Interaction volume radius: 5 \u00c5
Interaction volume height: 20 \u00c5
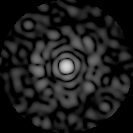
Disorder parameter: 0.8989